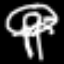
Label: mushroom